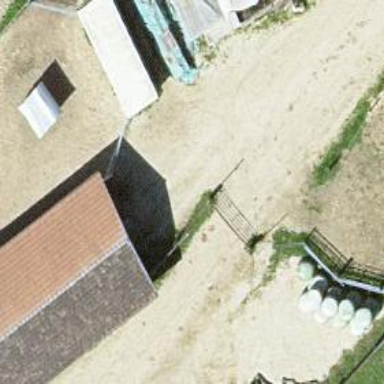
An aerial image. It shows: Gate.